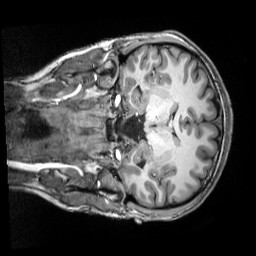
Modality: T1w
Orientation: coronal
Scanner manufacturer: siemens
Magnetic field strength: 3 T
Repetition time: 2.5 s
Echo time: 0.00343 s